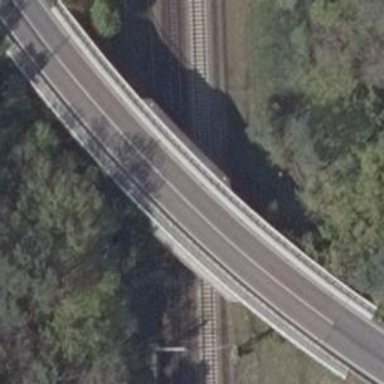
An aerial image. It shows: Beam bridge made by humans.